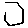
Label: hexagon